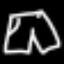
Label: pants